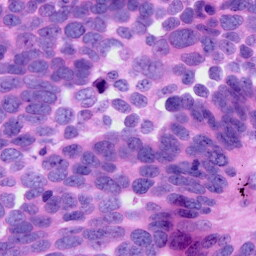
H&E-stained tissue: Ovarian